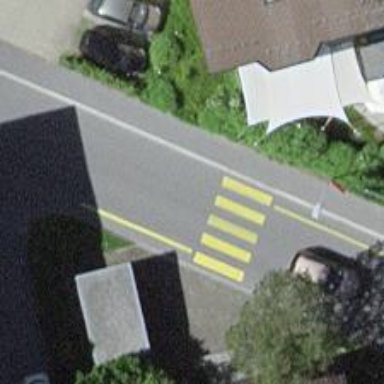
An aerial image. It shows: Uncontrolled road crossing.